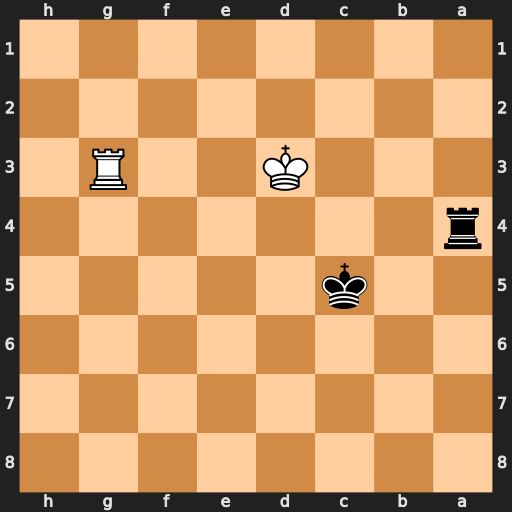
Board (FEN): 8/8/8/2k5/r7/3K2R1/8/8
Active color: b
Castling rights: -
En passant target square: -
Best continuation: Ra3+ Ke4 Rxg3